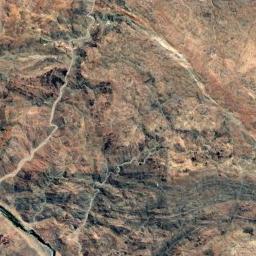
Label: mountain